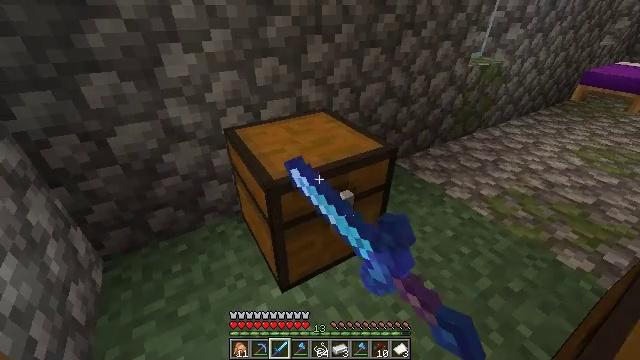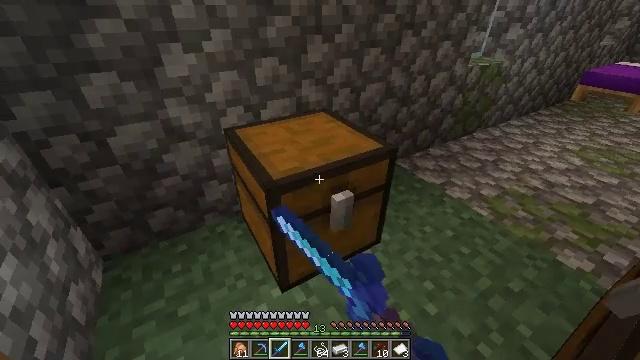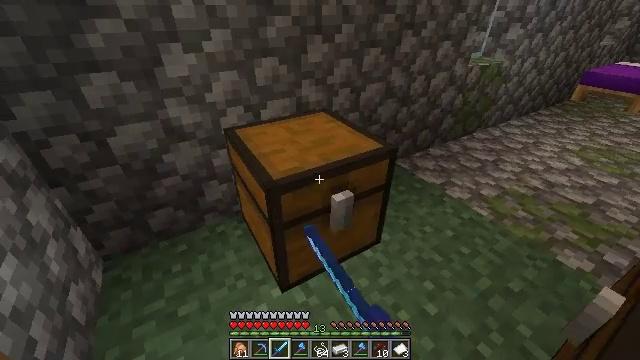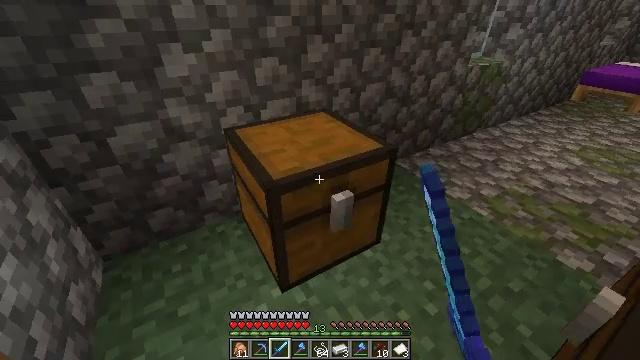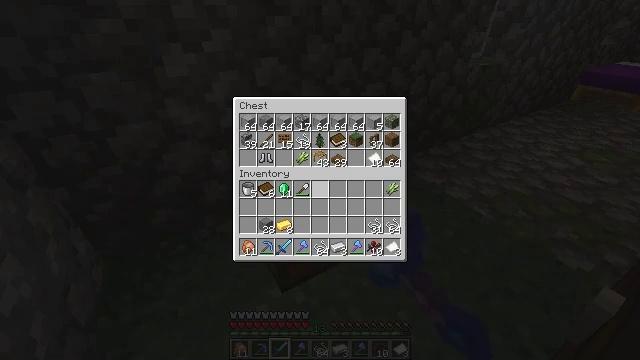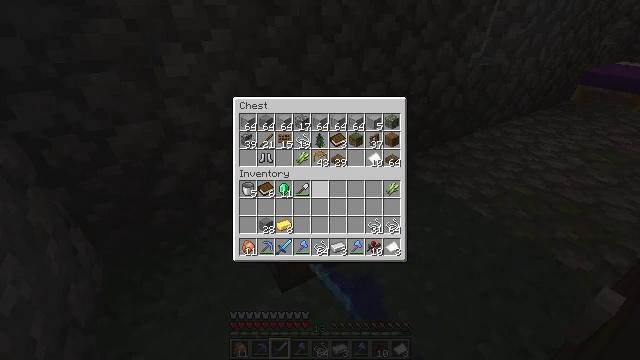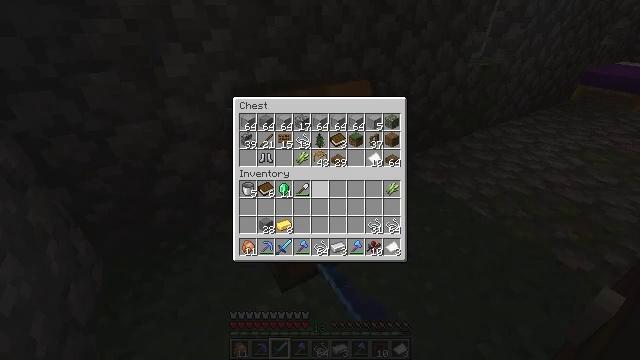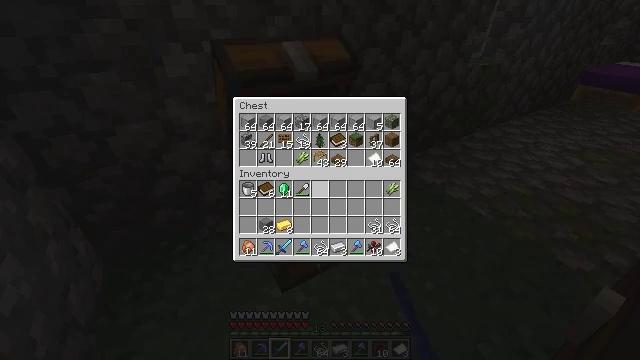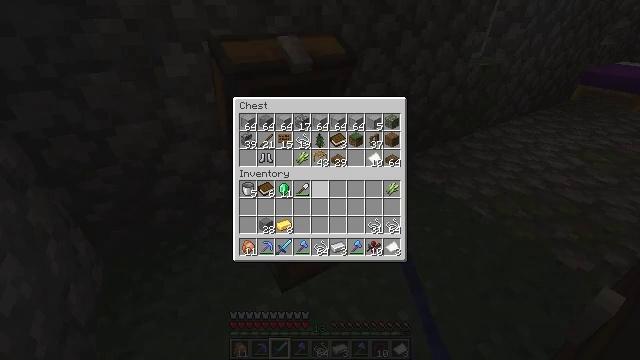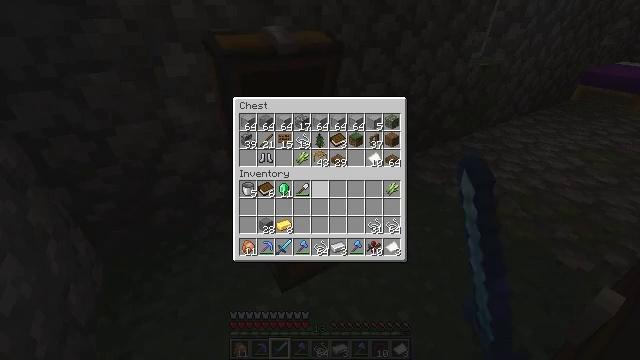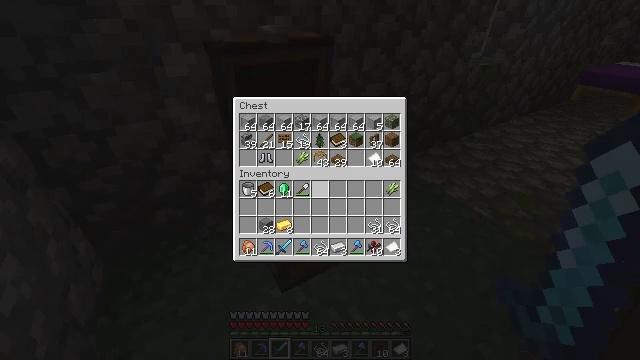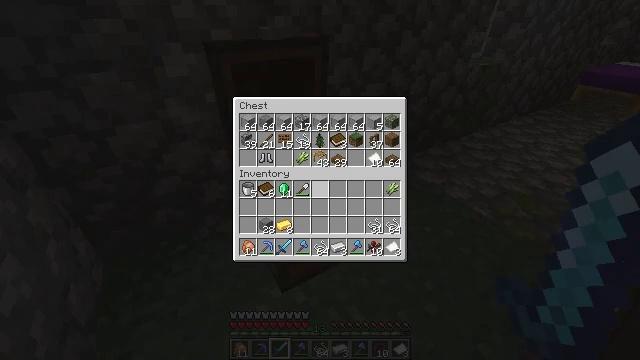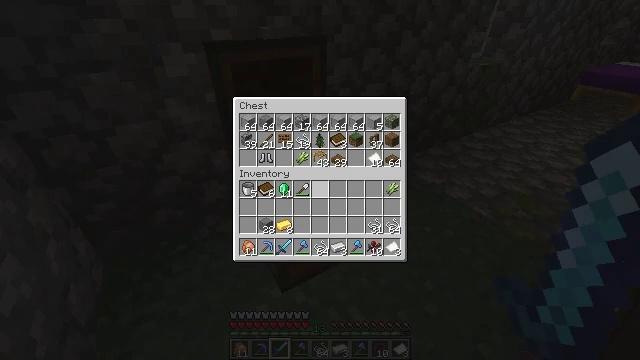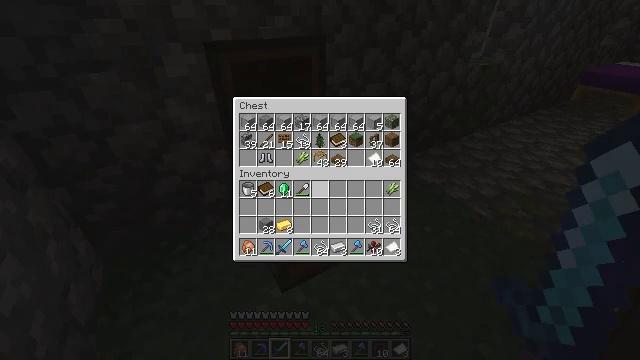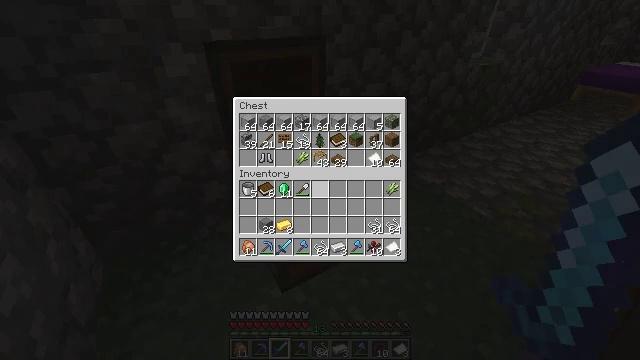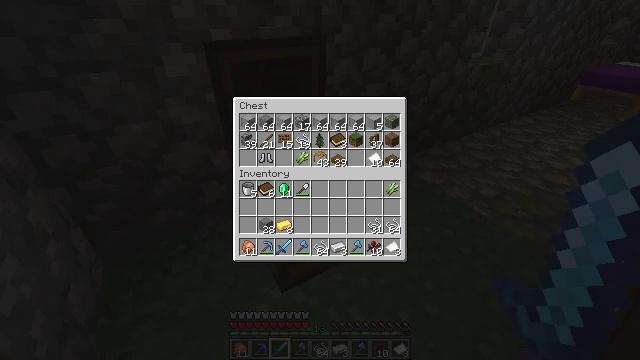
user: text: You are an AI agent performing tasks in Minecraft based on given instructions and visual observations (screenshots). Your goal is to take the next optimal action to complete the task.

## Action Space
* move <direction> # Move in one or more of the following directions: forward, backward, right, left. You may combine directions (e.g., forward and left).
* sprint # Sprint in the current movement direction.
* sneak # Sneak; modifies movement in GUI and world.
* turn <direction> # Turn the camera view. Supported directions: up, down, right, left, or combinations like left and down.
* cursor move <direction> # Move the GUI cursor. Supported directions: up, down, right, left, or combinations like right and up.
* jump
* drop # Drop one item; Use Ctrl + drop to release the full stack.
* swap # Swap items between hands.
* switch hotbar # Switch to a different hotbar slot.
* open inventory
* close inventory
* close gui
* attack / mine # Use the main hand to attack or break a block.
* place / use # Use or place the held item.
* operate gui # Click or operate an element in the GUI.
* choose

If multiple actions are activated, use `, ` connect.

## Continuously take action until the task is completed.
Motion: motion action
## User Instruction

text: Destroy the glass.
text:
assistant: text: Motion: use / place
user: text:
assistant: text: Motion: use / place
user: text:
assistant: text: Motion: use / place
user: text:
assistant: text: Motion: no_op
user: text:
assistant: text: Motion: no_op
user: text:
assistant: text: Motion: no_op
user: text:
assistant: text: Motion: no_op
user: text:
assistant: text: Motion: no_op
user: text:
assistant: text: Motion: no_op
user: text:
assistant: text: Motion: no_op
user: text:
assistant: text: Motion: no_op
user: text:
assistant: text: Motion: no_op
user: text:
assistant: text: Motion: no_op
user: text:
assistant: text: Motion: no_op
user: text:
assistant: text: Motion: no_op
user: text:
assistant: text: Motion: no_op
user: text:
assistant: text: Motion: no_op
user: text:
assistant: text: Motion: turn up
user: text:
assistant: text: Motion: turn up
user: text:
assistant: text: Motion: no_op
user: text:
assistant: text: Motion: sneak
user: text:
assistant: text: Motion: sneak
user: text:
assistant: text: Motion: sneak
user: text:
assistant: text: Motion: sneak
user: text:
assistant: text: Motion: sneak
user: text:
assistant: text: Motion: sneak
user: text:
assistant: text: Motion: sneak, attack / mine
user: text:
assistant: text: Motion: sneak, attack / mine
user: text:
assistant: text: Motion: sneak, attack / mine
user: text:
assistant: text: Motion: sneak